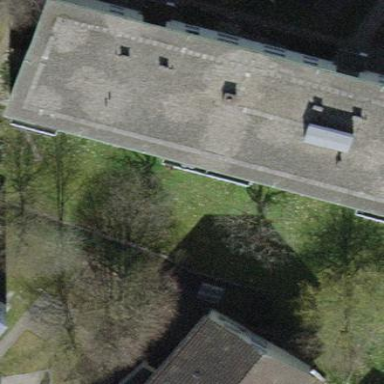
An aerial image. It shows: Flat-roofed apartment building.